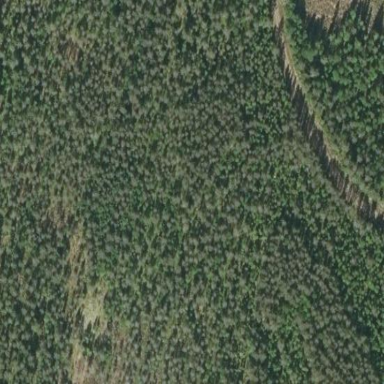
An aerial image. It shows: Woodland consisting mainly of needle-leaved trees.